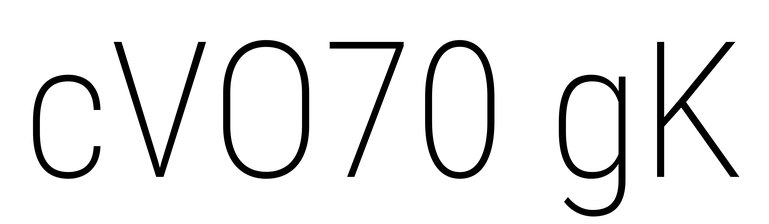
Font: Roboto_Condensed_ExtraLight